Question: I want help in changing the radio buttons into pictures. I know there are other forums with this question but most of them focus on like changing the radio button into an image which also looks like radio button but maybe more stylish. What I am trying to do is when a user registers I want to give him/her 4 pictures and they should chose one of it as their profile picture. When they click on the one of the picture I would like it to highlight like this -

I have the following code now
'''
<table>
<tr><td style="text-align:right;">First Name:</td><td><input type="text" name="first_name" maxlength="20"></td></tr>
<tr><td style="text-align:right;">Last Name:</td><td><input type="text" name="last_name" maxlength="20"></td></tr>
<tr><td style="text-align:right;">Zipcode:</td><td><input type="text" name="zipcode" maxlength="5"></td></tr>
<tr><td style="text-align:right;">Email (used for log in):</td><td><input type="text" name="email"></td></tr>
<tr><td style="text-align:right;">Password:</td><td><input type="password" name="password"></td></tr>
<tr><td style="text-align:right;">Re-enter Password:</td><td><input type="password" name="password_reentry"></td></tr>
<tr><td style="text-align:right;">Admin:</td><td><input type="checkbox" name="admin" value="1"></td></tr>
<tr><td><img src="/avinash/pictures/maleprofilepicture1.jpg" height="40" width="40"></td><td><img src="/avinash/pictures/maleprofilepicture2.jpg" height="40" width="40"></td><td><img src="/avinash/pictures/femaleprofilepicture1.jpg" height="40" width="40"></td><td><img src="/avinash/pictures/femaleprofilepicture2.jpg" height="40" width="40"></td></tr>
</table>
'''
I would like to change the images at the bottom into radio buttons
Can anyone please help me with how to do this. I don't have much programming experience so any code to start of would be really nice.
Any help would be greatly appreciated.
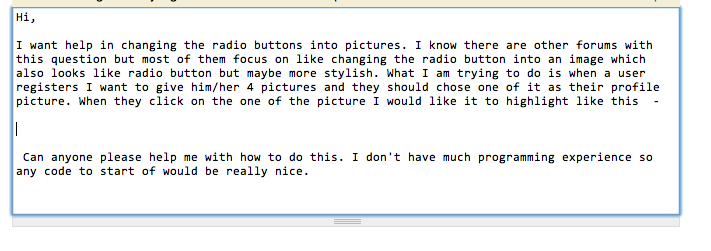
Answer: A small piece of HTML: Just radiobuttons and their associated label ('for' attribute refers to the id of the radiobutton):
'''
<input type="radio" name="radiogroup" id="radio1" checked/>
<label for="radio1">This is text associated with radio1. It could be a <img src="" alt="picture"/> as well</label>
<input type="radio" name="radiogroup" id="radio2"/>
<label for="radio2">This is text associated with radio2. It could be a <img src="" alt="picture"/> as well</label>
'''
Then a small piece of CSS, that hides the radiobutton and applies styling to the label. This way, you can hide the radiobuttons altogether and make two pieces of content clickable and togglable as if they were radiobuttons. The labels could contain text, pictures or have a background image.
'''
input {
display: none;
}
input[type="radio"]:checked + label {
display: block;
border: 1px solid blue;
}
'''
No Javascript required.
So the trick is:
- - 'for'
<URL>